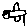
Label: bird